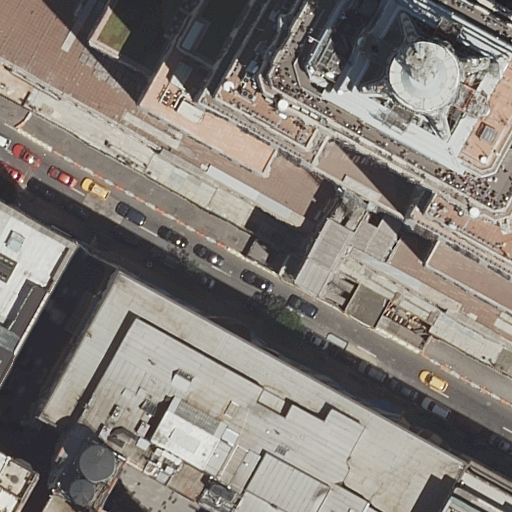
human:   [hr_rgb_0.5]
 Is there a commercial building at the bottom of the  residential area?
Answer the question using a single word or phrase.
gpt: no

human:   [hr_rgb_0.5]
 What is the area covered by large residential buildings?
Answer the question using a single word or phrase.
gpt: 2358m2

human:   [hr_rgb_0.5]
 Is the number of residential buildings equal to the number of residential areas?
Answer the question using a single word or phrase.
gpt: no

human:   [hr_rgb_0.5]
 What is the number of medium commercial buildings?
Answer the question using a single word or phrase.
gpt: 0

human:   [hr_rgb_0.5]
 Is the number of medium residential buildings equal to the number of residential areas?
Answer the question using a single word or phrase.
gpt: no

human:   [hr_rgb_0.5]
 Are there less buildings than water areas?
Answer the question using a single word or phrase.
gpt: no

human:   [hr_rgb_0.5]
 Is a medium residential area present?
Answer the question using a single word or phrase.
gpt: no

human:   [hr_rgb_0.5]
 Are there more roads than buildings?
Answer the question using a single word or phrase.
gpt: no

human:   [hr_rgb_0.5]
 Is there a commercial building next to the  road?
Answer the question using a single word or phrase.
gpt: no

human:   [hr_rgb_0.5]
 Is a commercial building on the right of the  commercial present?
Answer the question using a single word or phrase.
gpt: no

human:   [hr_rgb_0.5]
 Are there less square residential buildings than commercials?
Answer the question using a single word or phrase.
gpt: yes

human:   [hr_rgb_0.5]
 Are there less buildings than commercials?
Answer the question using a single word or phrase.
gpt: no

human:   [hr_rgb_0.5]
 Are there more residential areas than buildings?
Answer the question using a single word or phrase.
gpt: no

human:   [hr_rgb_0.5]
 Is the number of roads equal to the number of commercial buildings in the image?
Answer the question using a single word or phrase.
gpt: no

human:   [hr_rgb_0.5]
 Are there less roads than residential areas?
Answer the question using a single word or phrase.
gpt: no

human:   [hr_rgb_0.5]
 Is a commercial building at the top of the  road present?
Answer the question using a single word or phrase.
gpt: no

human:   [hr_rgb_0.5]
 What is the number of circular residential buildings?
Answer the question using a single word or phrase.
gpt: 0

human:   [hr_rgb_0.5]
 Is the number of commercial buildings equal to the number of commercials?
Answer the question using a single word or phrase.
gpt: no

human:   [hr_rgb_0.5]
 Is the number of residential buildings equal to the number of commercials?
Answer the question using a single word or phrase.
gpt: no

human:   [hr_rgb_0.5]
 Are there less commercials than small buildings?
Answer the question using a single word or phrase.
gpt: yes

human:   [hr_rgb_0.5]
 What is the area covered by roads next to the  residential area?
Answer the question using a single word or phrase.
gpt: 0m2

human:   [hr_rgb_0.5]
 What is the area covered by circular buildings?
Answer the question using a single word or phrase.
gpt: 0m2

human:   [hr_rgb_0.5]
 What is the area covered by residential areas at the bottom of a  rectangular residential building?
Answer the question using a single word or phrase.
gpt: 0m2

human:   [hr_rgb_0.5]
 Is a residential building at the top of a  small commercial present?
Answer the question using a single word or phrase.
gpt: no

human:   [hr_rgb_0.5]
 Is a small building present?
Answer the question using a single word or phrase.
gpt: yes

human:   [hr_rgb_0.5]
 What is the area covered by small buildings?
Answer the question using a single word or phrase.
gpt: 85m2

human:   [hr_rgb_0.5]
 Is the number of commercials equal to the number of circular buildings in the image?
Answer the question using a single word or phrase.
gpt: no

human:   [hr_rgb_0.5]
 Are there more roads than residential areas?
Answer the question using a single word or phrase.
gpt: no

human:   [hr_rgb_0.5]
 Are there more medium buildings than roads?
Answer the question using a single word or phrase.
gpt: yes

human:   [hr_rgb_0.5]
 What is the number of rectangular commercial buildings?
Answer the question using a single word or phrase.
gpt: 0

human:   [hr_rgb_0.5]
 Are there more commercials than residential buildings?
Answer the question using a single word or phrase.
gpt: no

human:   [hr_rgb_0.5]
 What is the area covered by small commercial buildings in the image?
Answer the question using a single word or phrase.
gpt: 0m2

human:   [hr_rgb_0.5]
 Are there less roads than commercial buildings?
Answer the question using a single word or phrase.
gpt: no

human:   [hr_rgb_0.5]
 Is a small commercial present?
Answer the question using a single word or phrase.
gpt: no

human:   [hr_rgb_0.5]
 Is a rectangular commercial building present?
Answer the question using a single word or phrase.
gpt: no

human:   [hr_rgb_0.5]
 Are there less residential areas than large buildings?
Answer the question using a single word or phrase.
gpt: yes